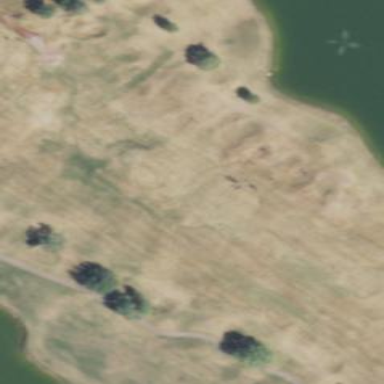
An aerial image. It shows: Rough area in golf course.